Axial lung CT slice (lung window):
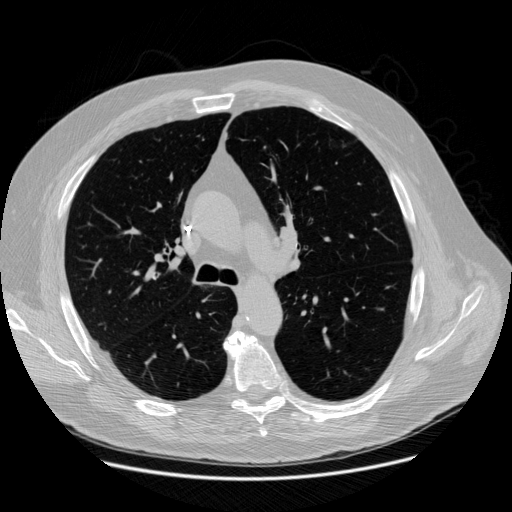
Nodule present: no